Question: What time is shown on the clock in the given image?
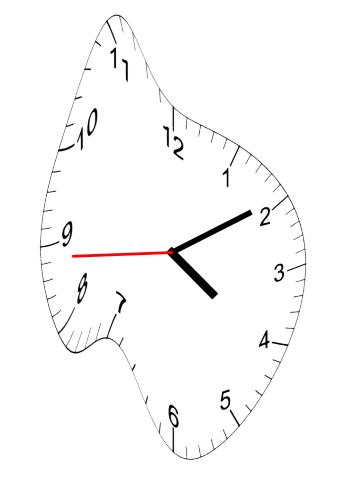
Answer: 04:09:44